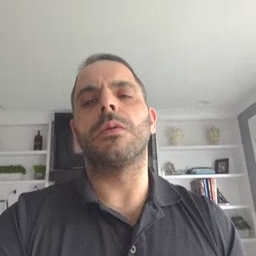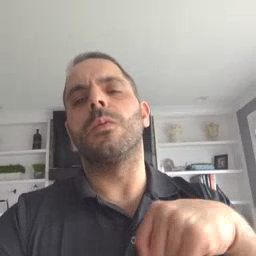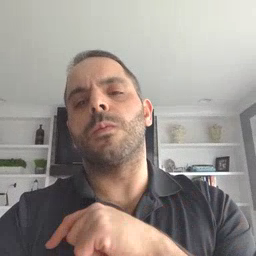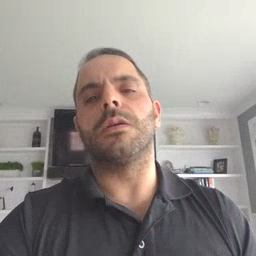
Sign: weus